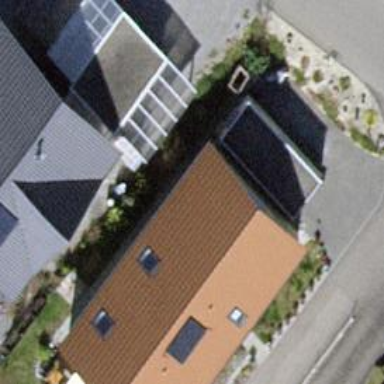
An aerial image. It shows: Gabled roofed house.